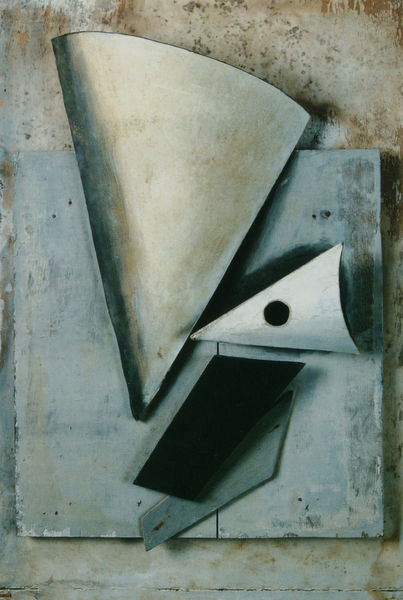
Titel: Suprematistisches Relief
Künstler: Iwan Puni
Standort: Zürich
Institution: (Privatsammlung)
Schlagwörter: dreieck, kubismus, grau, holz, schwarz, weiss, beige, zylinder, messer, kreis, rund, relief, papier, abstrakt, formen, figuren, spitz, metall, platte, assemblage, collage, eckig, rechteck, punkt, blaugrau, trichter, objekt, blech, geometrie, installation, gegenstände, übereinander, dreicke, tüte, angeordnet, tatlin, füllerspitze, klempner